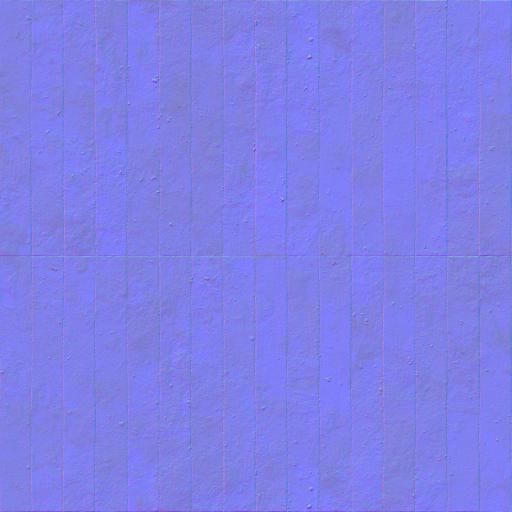
bunker cast concrete gray